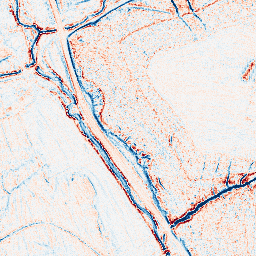
Category: edge_preserving
Decomposition family: anisotropic_diffusion
Decomposition parameters: iterations: 20
kappa: 10
gamma: 0.05
Upsampling method: fft_zeropad
Upsampling parameters: scale: 4
Upsampling scale: 4